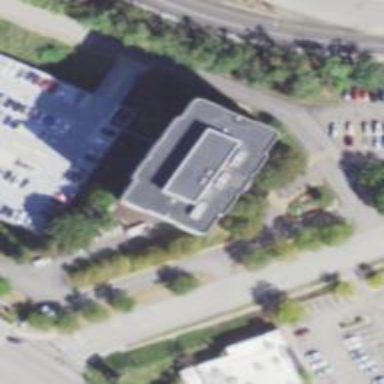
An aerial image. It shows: Office building.